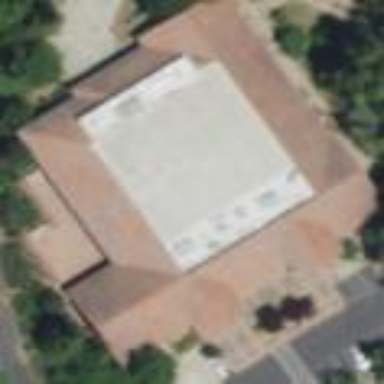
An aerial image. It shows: Community center building.